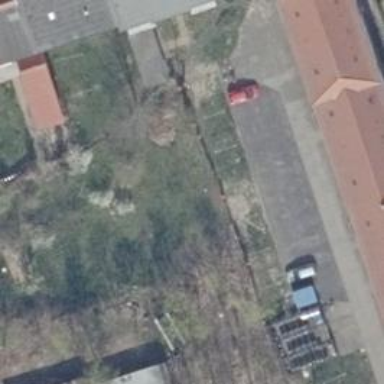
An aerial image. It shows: Parking area.